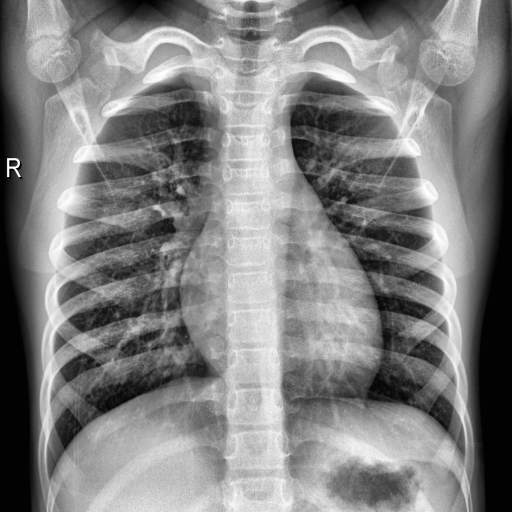
Finding: NORMAL